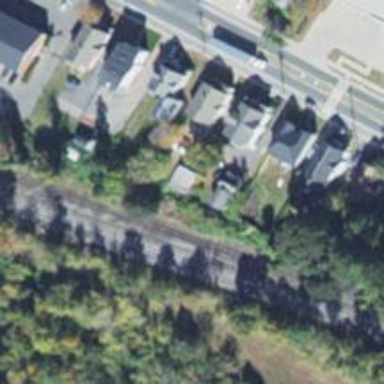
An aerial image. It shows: Railway siding for service.